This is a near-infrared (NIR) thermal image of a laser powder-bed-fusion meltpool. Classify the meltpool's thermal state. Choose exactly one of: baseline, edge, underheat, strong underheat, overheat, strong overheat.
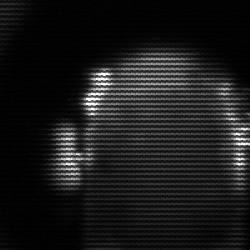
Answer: baseline